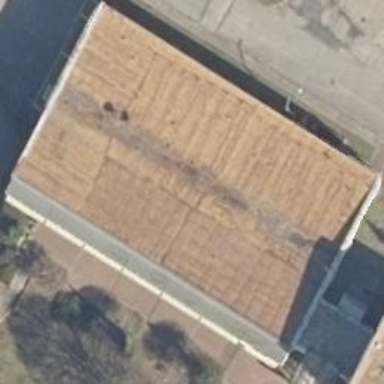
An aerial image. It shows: Flat-roofed commercial building.